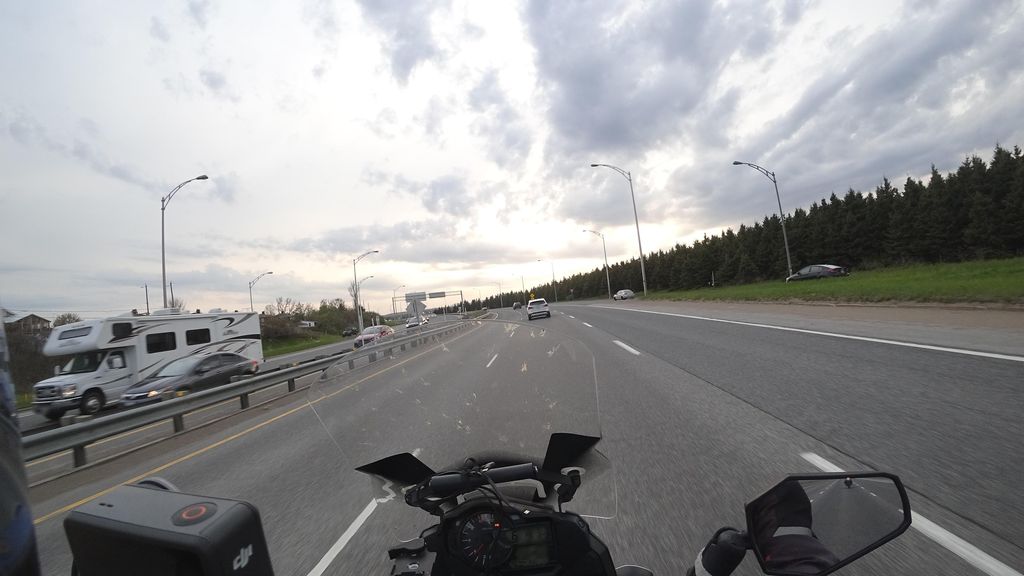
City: quebec_city